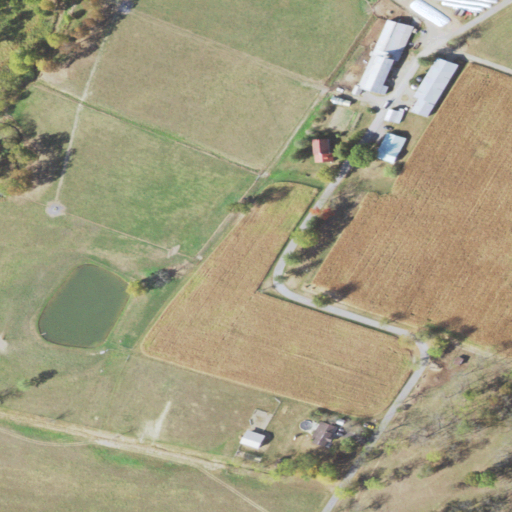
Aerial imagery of plain(s) in Pennsylvania named The Cove containing pasture, cultivated crops, open development, deciduous forest, low intensity development, medium intensity development, and mixed forest